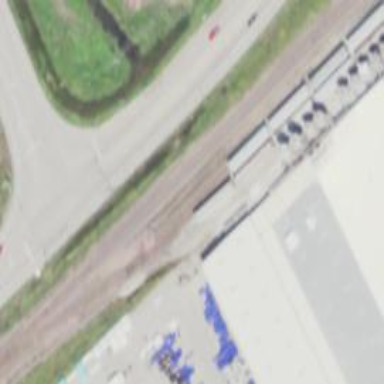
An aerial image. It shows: Railway spur service.